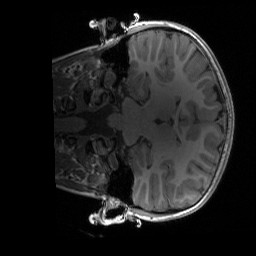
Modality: T1w
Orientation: coronal
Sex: female
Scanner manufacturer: siemens
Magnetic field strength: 3 T
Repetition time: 1.9 s
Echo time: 0.00243 s